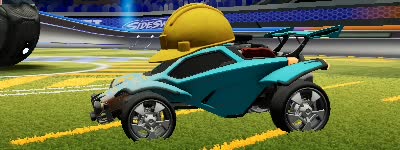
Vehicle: octane